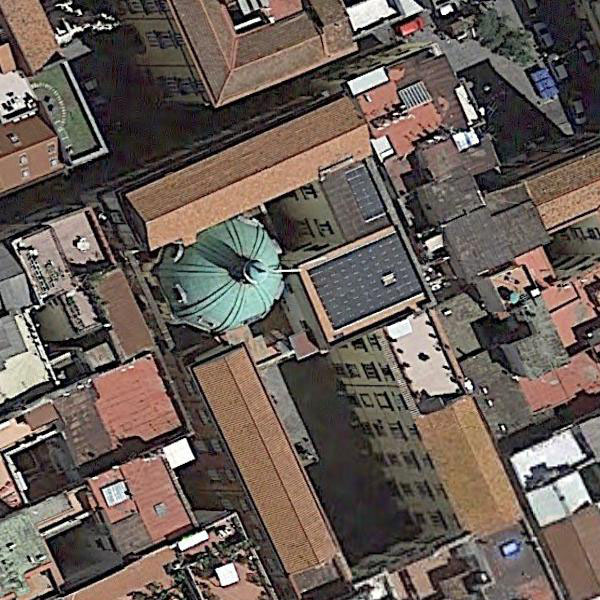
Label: Church